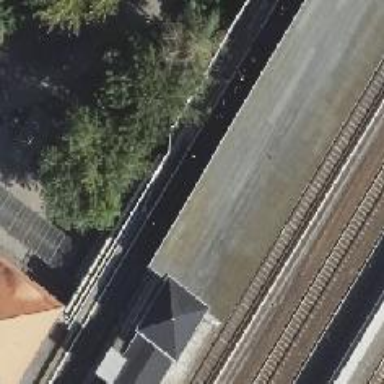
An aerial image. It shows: Light rail stop position with railway stop for public transport.